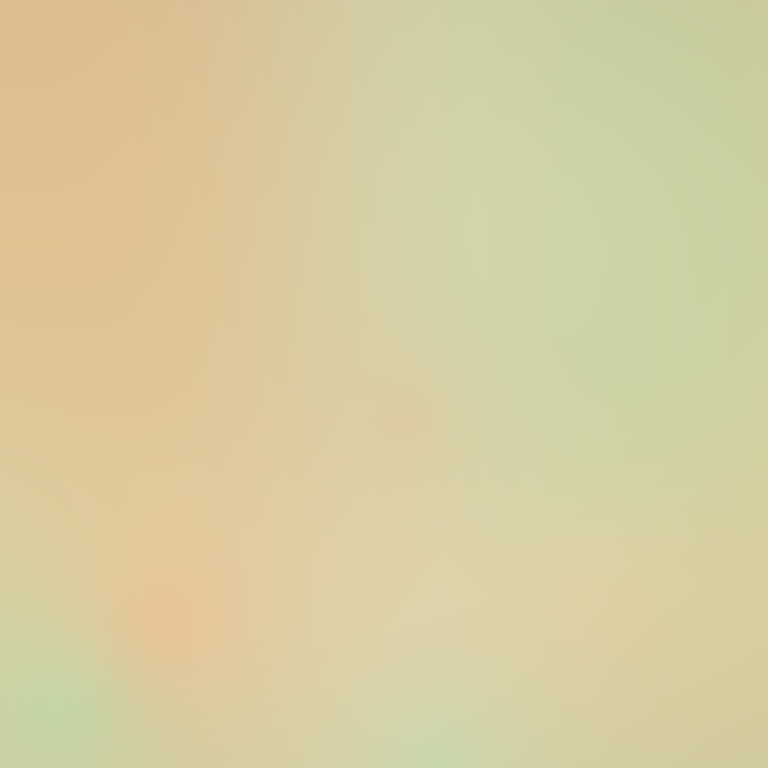
Abstract light effect, smooth gradient from soft peach to muted green, calm atmosphere, diffuse light, no room, no furniture, no objects.